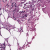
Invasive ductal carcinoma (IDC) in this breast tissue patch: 1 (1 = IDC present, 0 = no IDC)